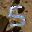
Label: 5